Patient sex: F
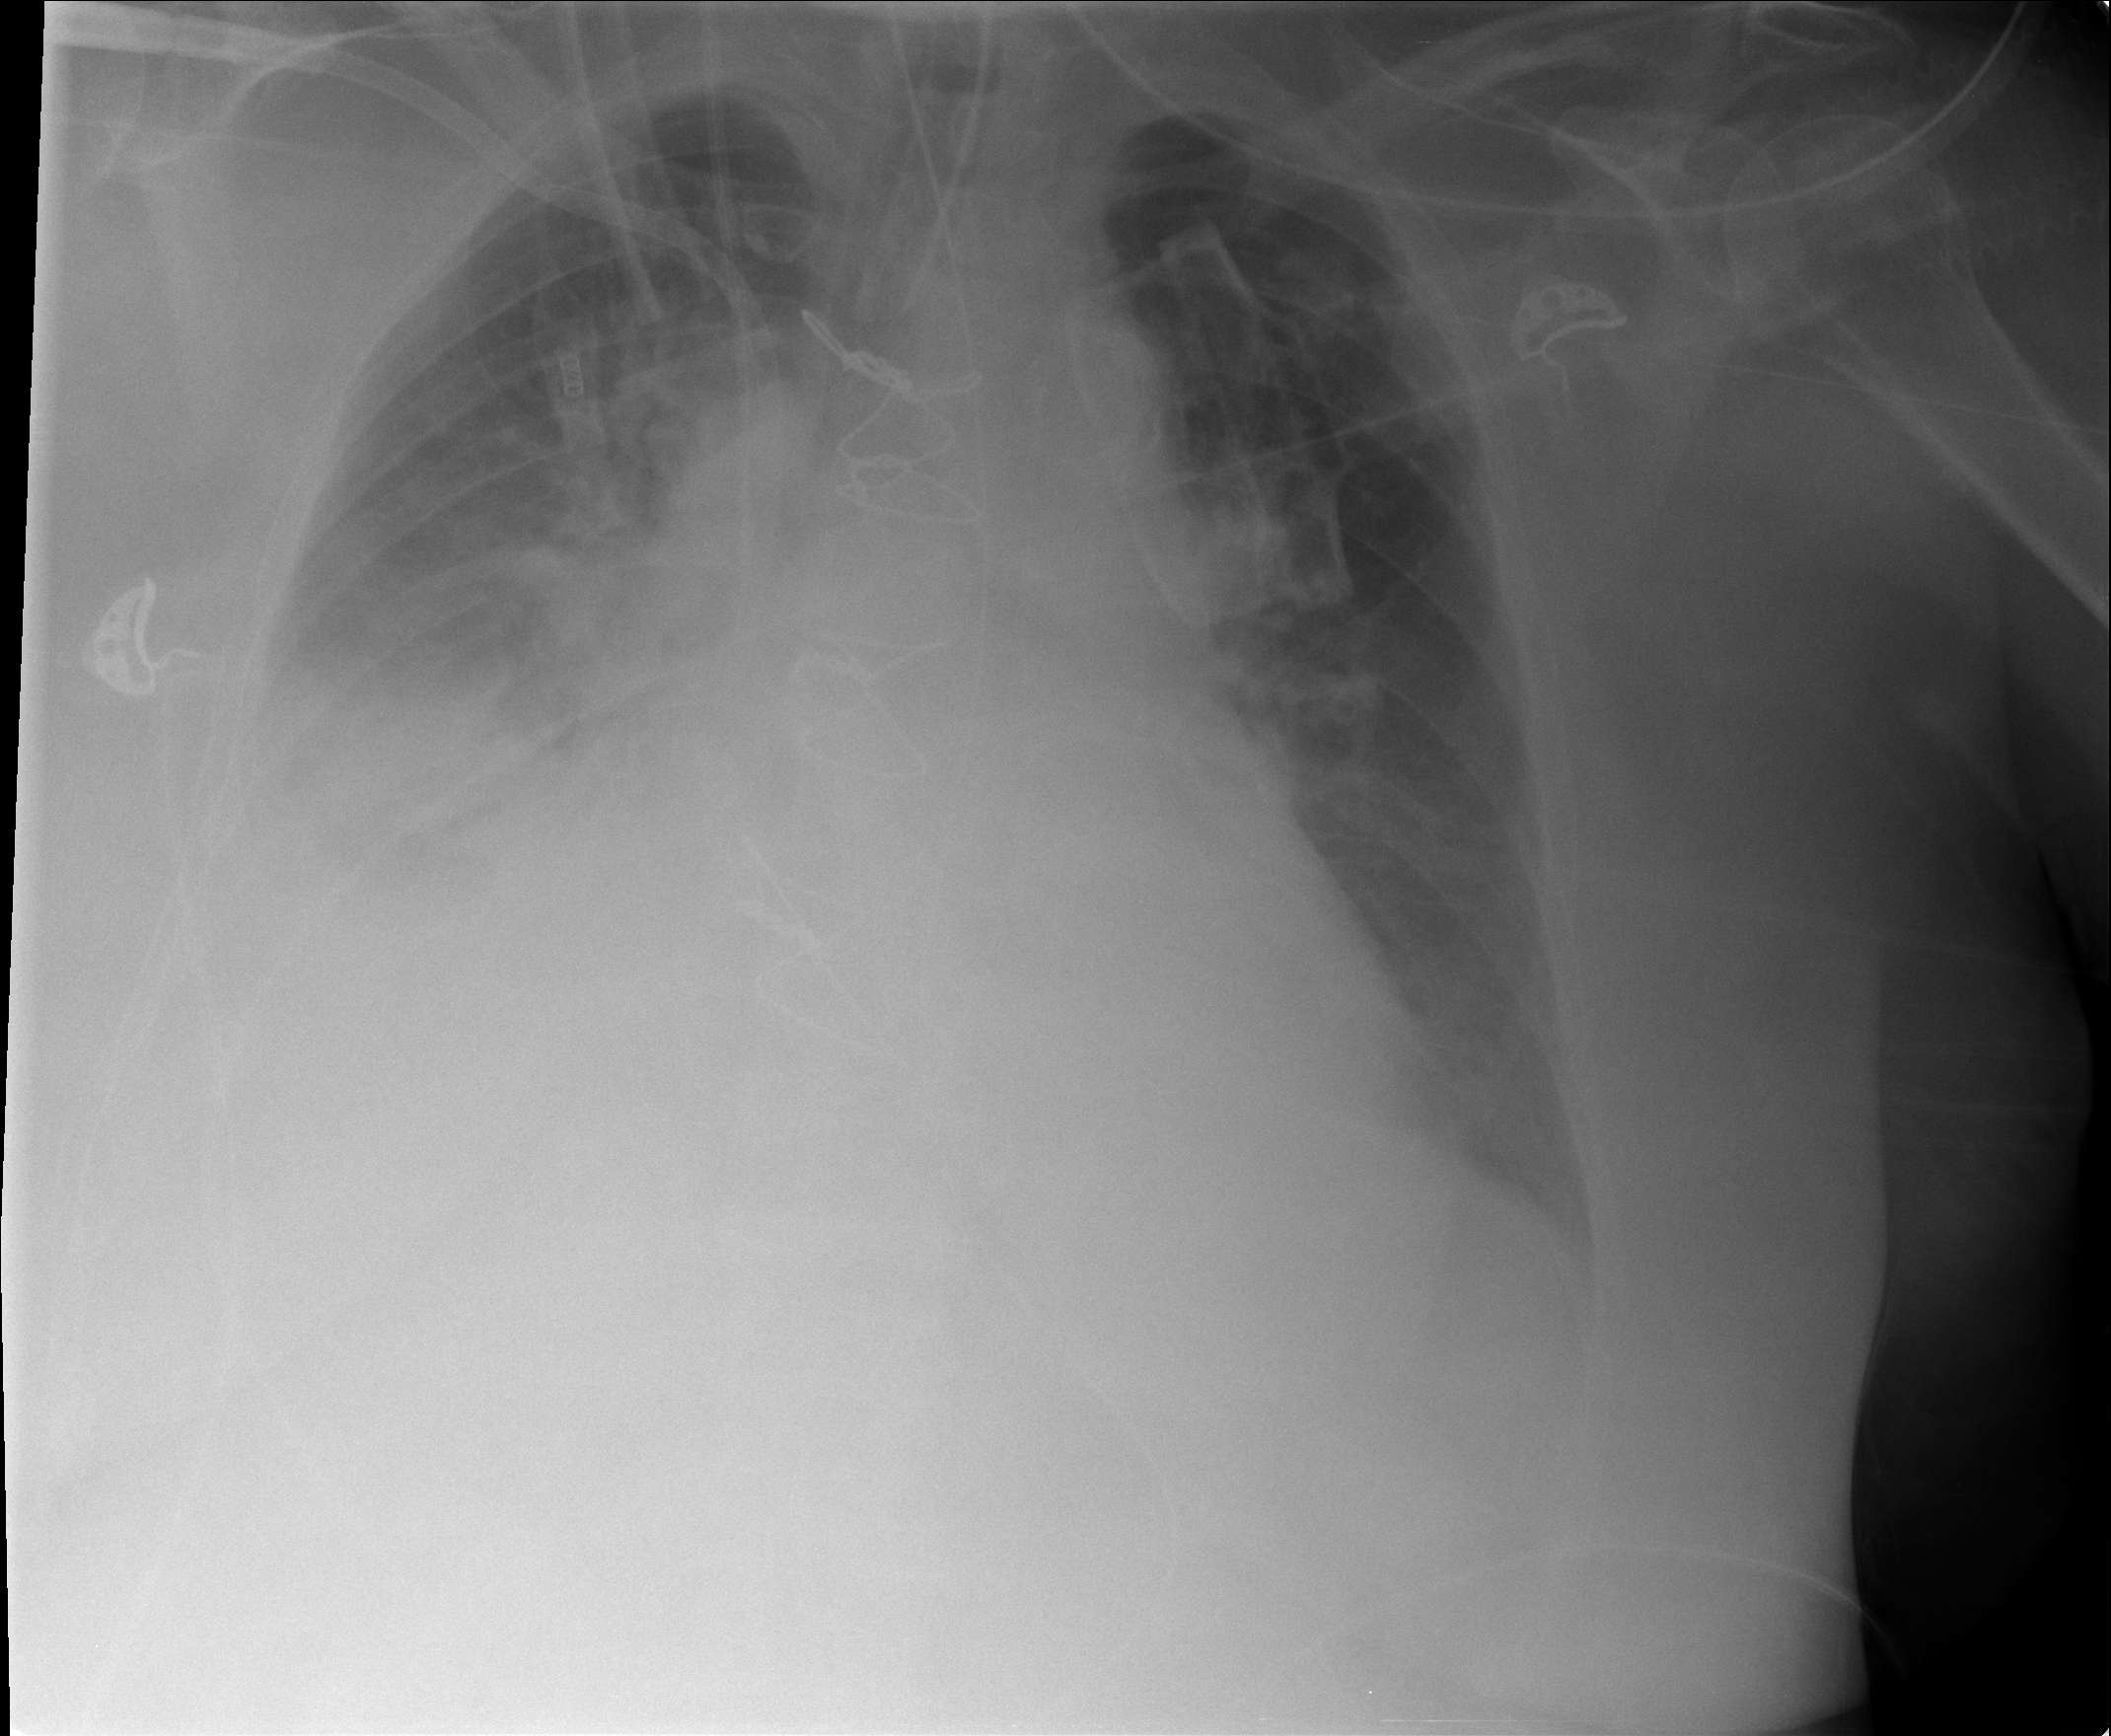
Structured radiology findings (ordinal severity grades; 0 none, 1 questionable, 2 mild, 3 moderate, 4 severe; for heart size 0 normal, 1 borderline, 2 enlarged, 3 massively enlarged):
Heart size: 2
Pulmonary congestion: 3
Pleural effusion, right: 3
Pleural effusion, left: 2
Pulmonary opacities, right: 3
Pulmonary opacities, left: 1
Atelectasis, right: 4
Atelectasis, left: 2